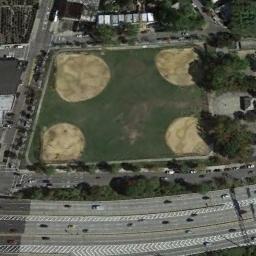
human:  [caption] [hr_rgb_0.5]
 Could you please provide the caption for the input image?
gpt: There are four baseball diamonds in the grass along the roads surrounded by the houses and trees .

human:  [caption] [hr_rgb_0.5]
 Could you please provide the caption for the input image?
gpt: Four baseball diamonds surrounded by some trees while some buildings and some roads beside .

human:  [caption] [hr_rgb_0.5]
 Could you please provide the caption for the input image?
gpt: There are neat rows of houses near the baseball field .

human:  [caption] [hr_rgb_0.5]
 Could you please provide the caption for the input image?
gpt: There are four baseball diamonds in the middle of grass with a road passed by .

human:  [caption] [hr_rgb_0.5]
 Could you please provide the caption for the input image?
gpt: Many cars are on the road next to four baseball diamonds .